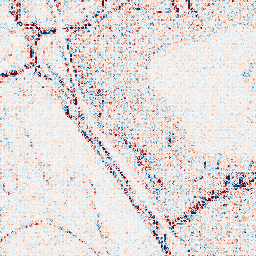
Category: wavelet
Decomposition family: wavelet_reverse_biorthogonal
Decomposition parameters: wavelet: rbio1.3
level: 1
Upsampling method: sinc_blackman
Upsampling parameters: scale: 8
kernel_size: 16
Upsampling scale: 8